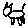
Label: cat